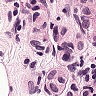
Metastatic tissue present: yes